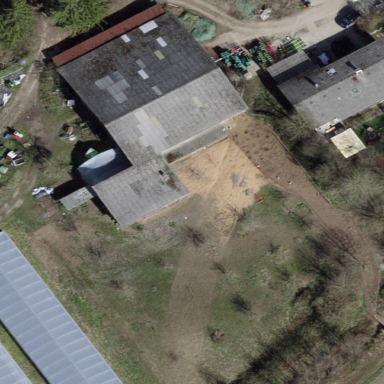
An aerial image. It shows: Farm shop located in building.